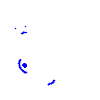
Particle: electron